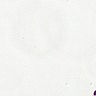
Metastatic tissue present: no